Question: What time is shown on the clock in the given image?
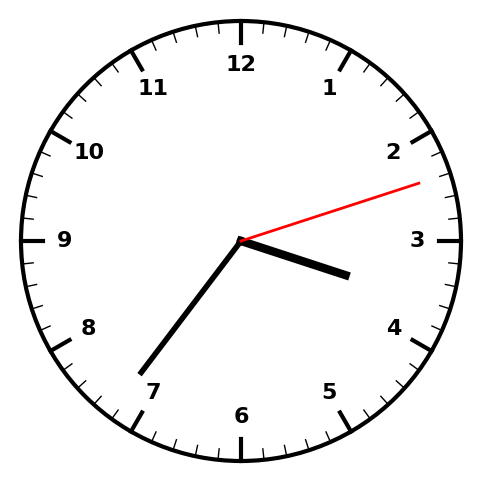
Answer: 03:36:12